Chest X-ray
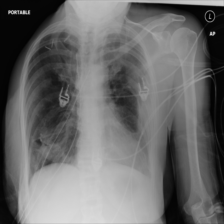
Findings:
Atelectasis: negative
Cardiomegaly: negative
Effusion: negative
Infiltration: negative
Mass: negative
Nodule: negative
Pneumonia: negative
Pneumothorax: negative
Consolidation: negative
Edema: negative
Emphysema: negative
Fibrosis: negative
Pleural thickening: negative
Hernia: negative